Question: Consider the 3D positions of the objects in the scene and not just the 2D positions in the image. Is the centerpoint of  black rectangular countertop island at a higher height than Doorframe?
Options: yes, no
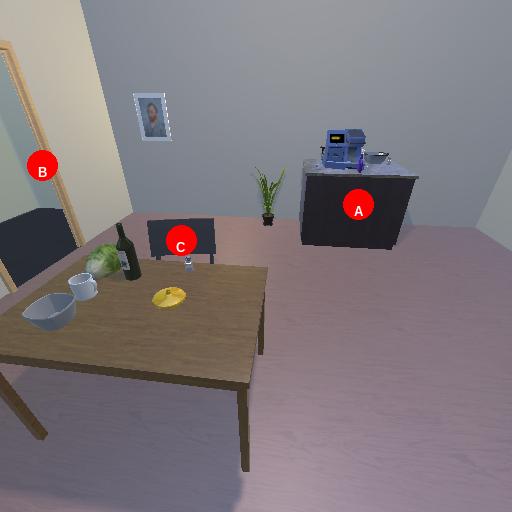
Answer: yes